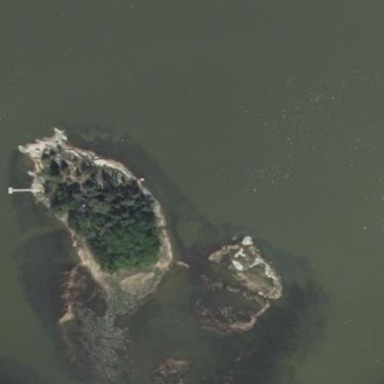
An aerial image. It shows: Islet along the natural coastline.